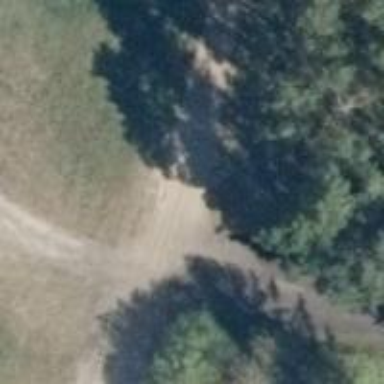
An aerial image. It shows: Sandy track road with grade3 tracktype.